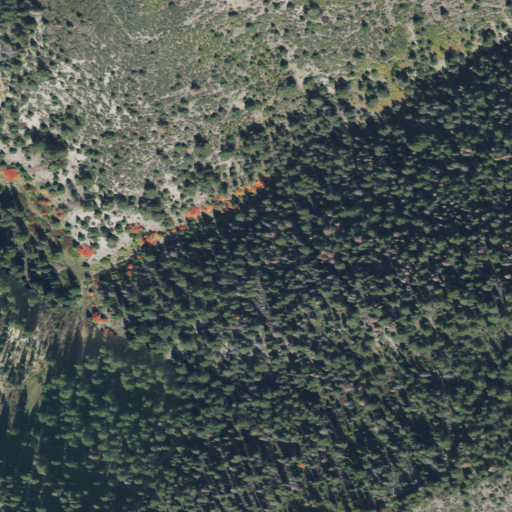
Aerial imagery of valley in Utah named Chicken Hollow containing evergreen forest, deciduous forest, and shrub